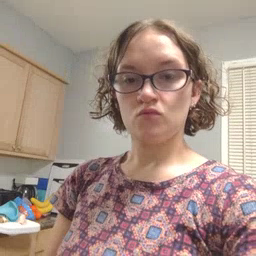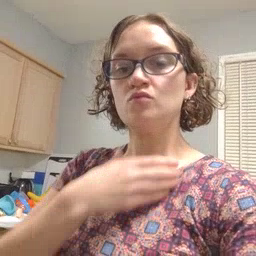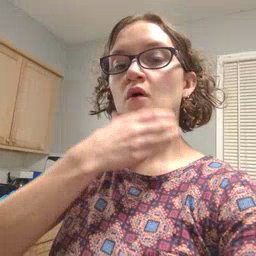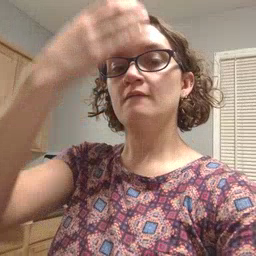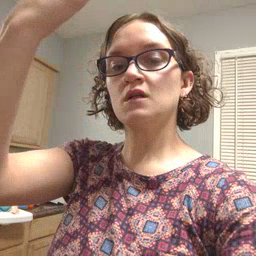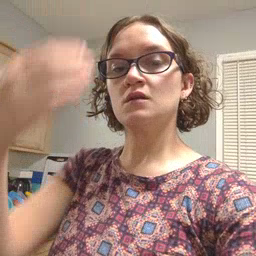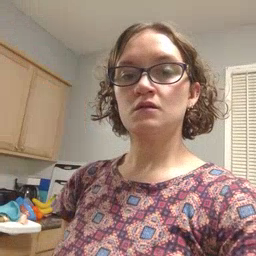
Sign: giraffe